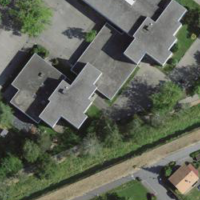
EUNIS habitat code: 54
Species observed at this site:
Ornithogalum umbellatum